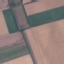
Label: AnnualCrop